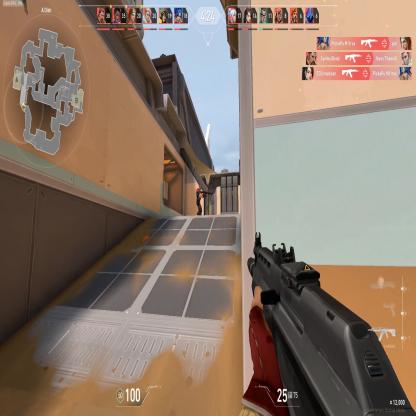
Label: enemy